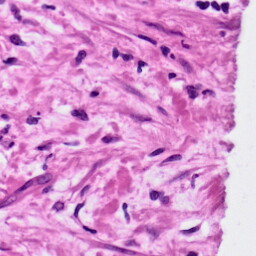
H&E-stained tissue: Ovarian